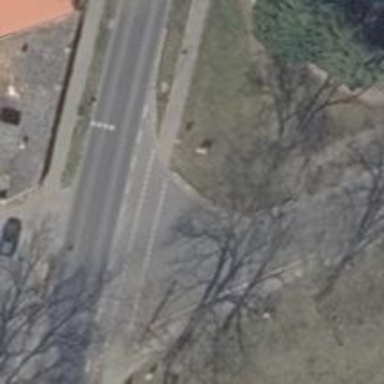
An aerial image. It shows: Road with "give way" sign.